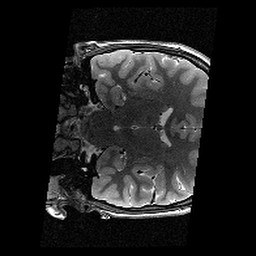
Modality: T2w
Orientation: coronal
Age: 13
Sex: female
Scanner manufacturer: siemens
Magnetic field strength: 3 T
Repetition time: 9.23 s
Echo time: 0.067 s